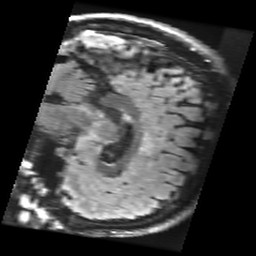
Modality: FLAIR
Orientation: sagittal
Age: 23
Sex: male
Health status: healthy
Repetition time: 12 s
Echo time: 0.09782 s